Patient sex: F
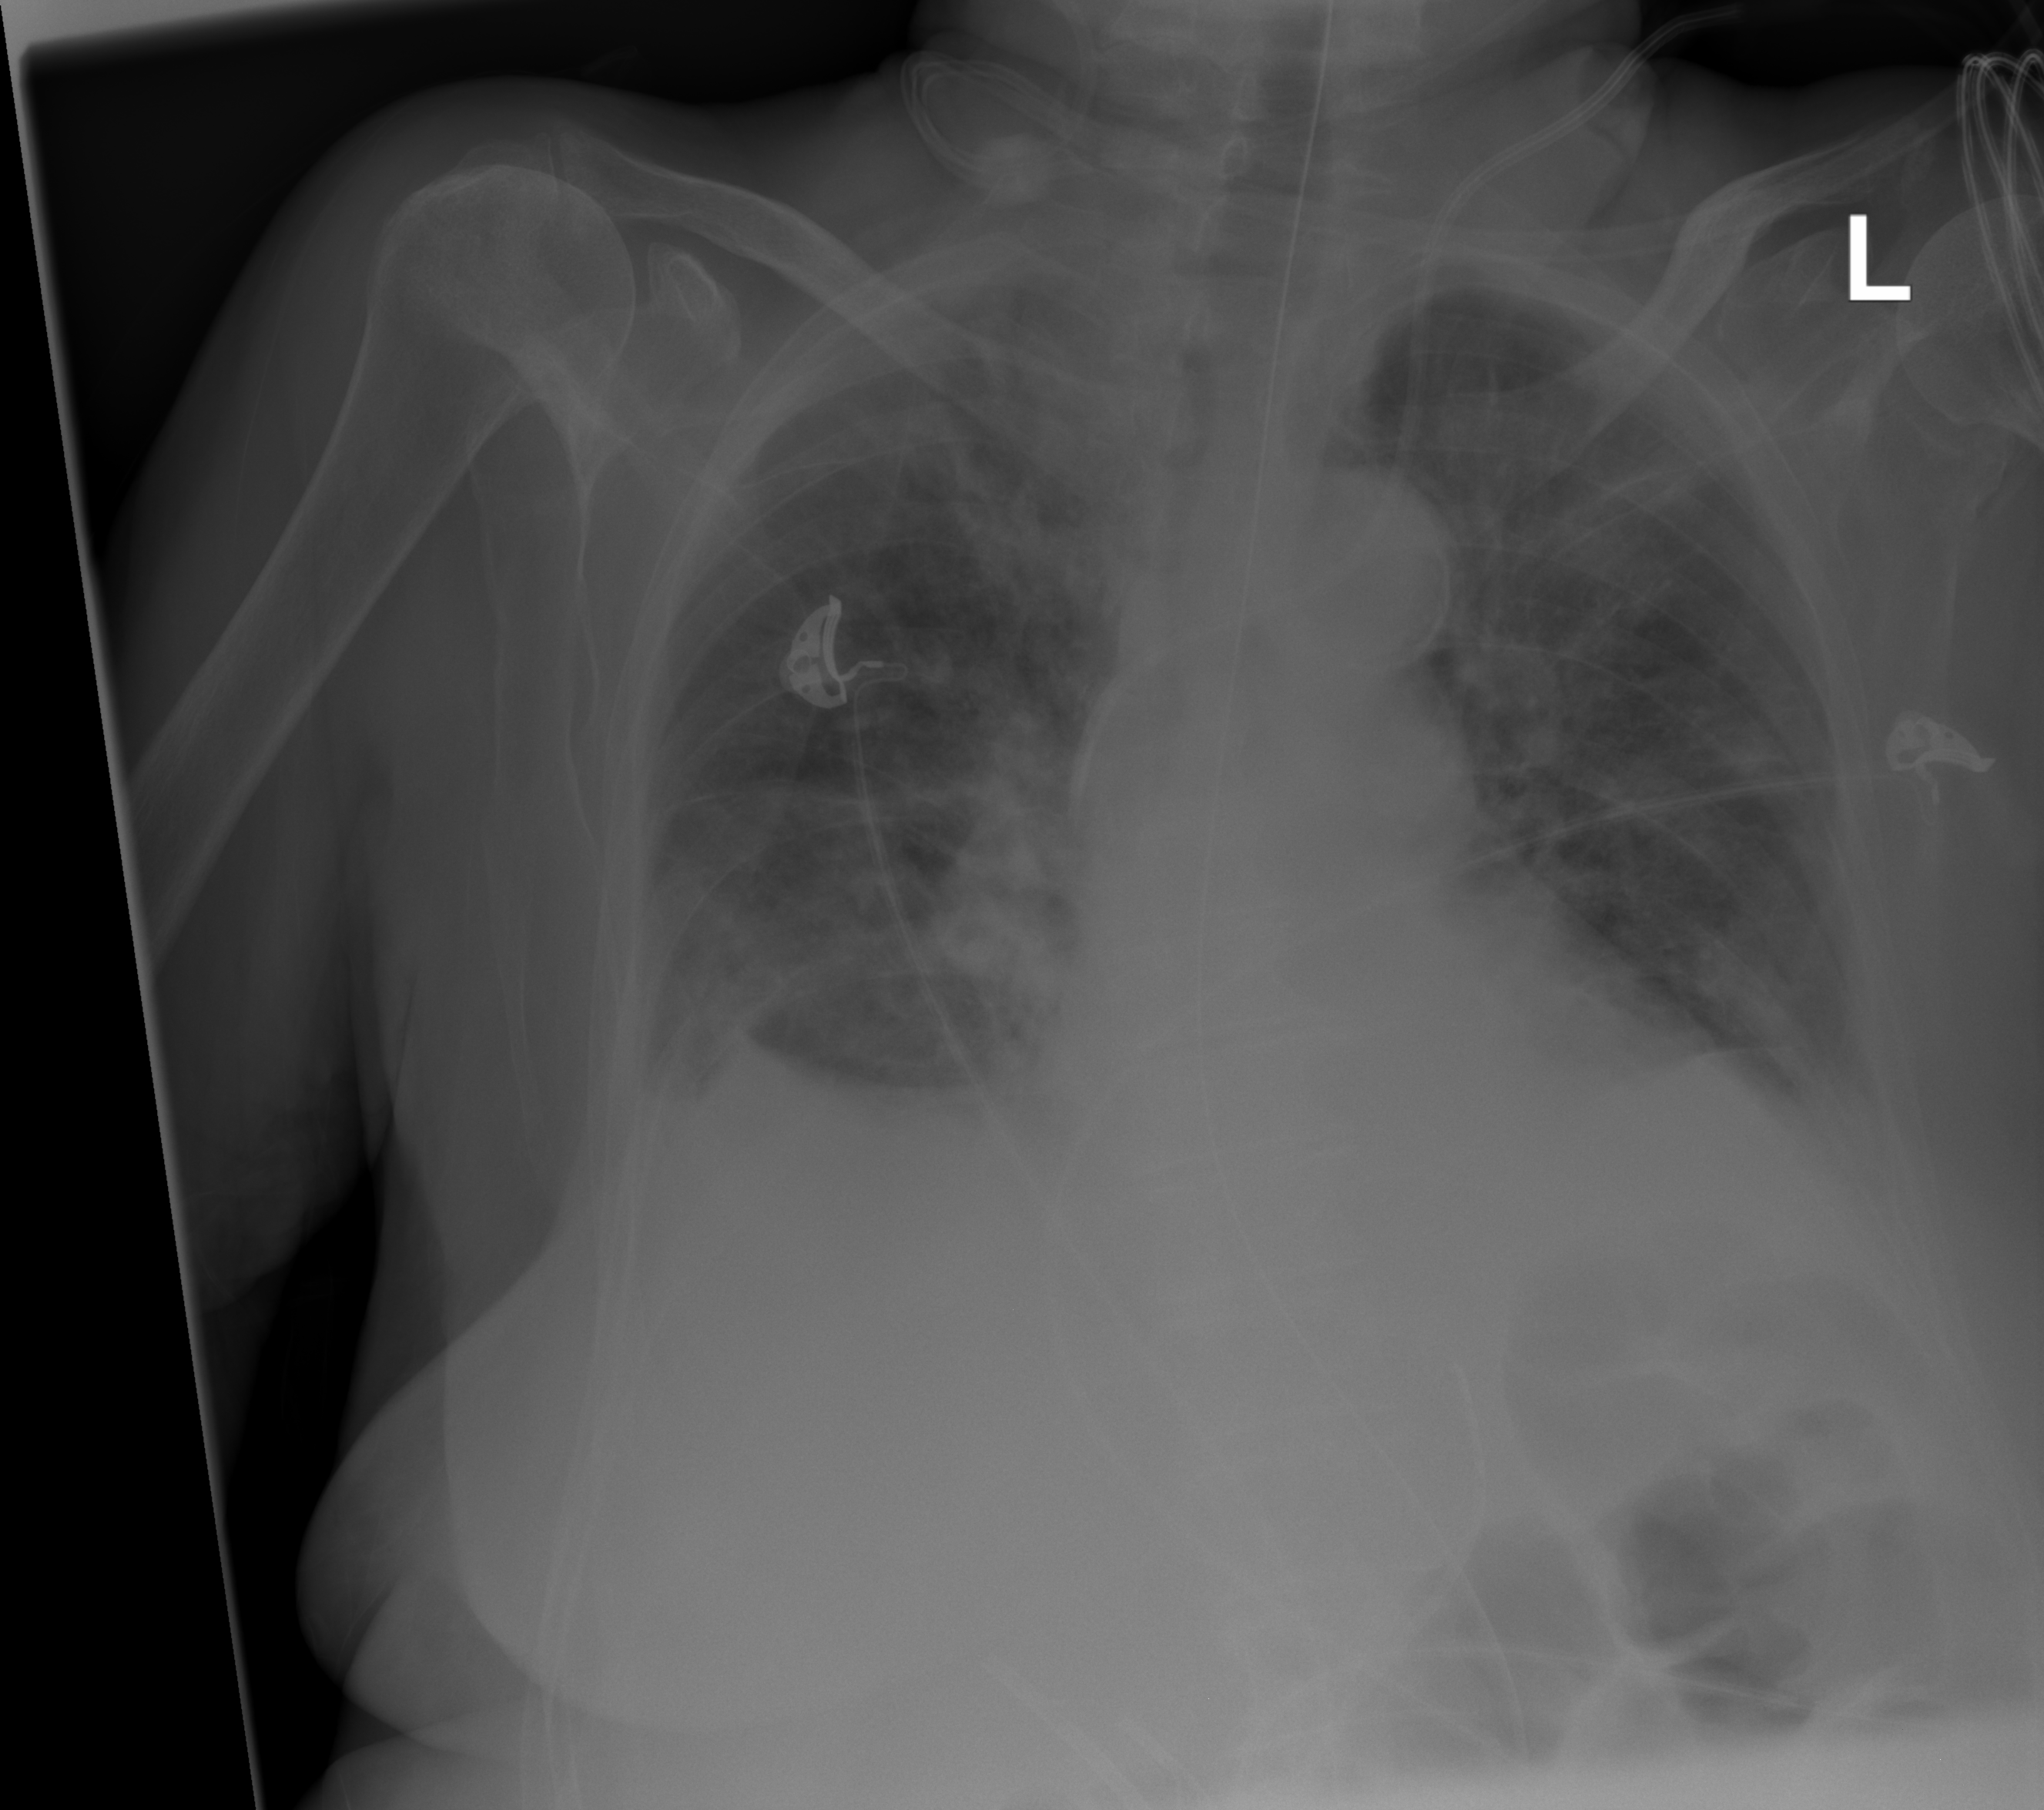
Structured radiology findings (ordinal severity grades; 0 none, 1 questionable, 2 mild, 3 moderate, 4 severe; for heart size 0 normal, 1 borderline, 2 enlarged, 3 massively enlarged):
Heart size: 1
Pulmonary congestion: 2
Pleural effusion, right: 2
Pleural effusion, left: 2
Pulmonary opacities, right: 3
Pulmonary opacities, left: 3
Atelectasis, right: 2
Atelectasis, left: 2